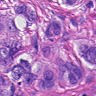
Metastatic tissue present: yes